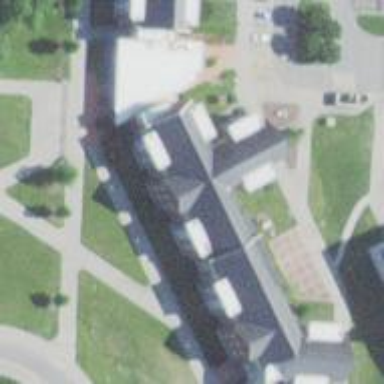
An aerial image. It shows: University building.